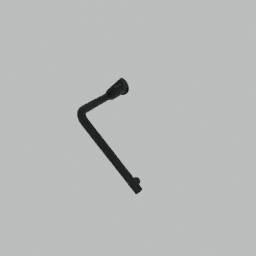
Label: appliances